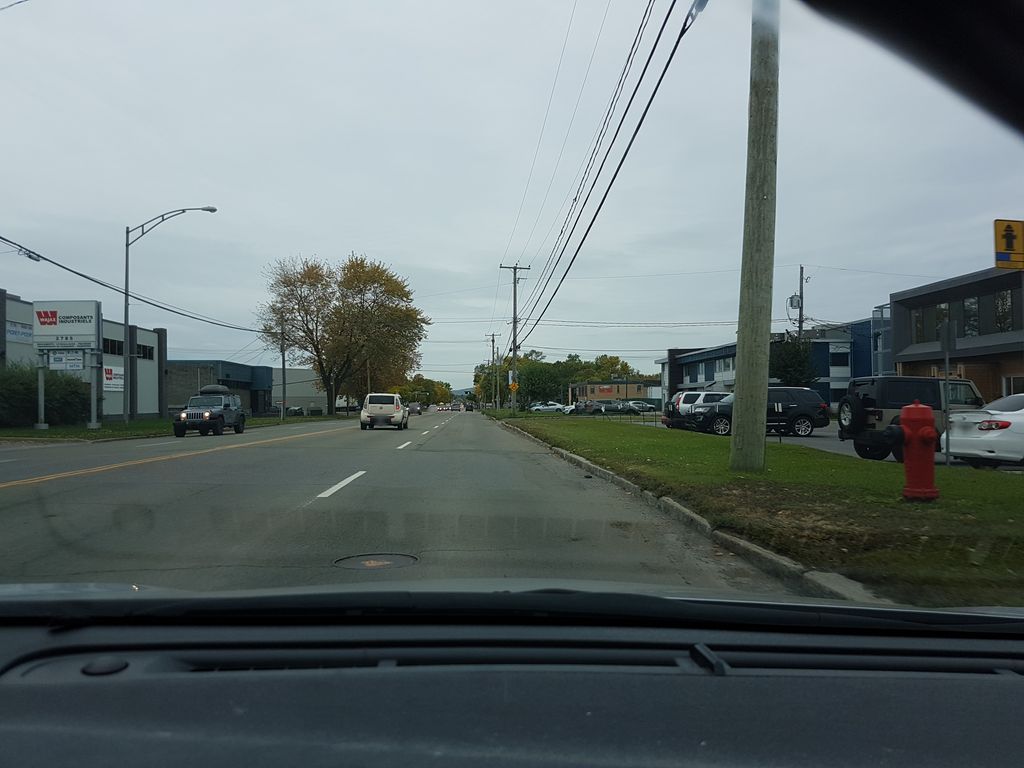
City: quebec_city